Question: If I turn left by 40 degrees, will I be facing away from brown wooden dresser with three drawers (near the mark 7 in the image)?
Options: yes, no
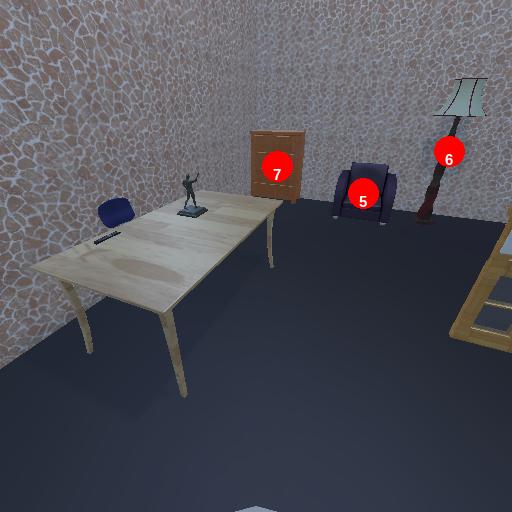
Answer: yes